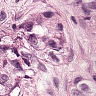
Metastatic tissue present: yes